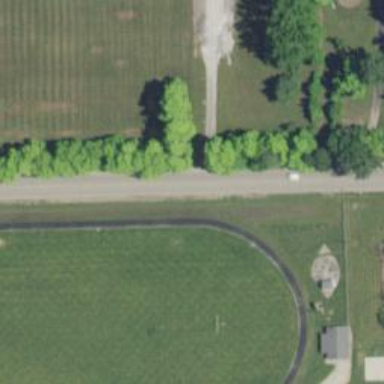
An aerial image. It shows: Athletics track located in leisure land area.